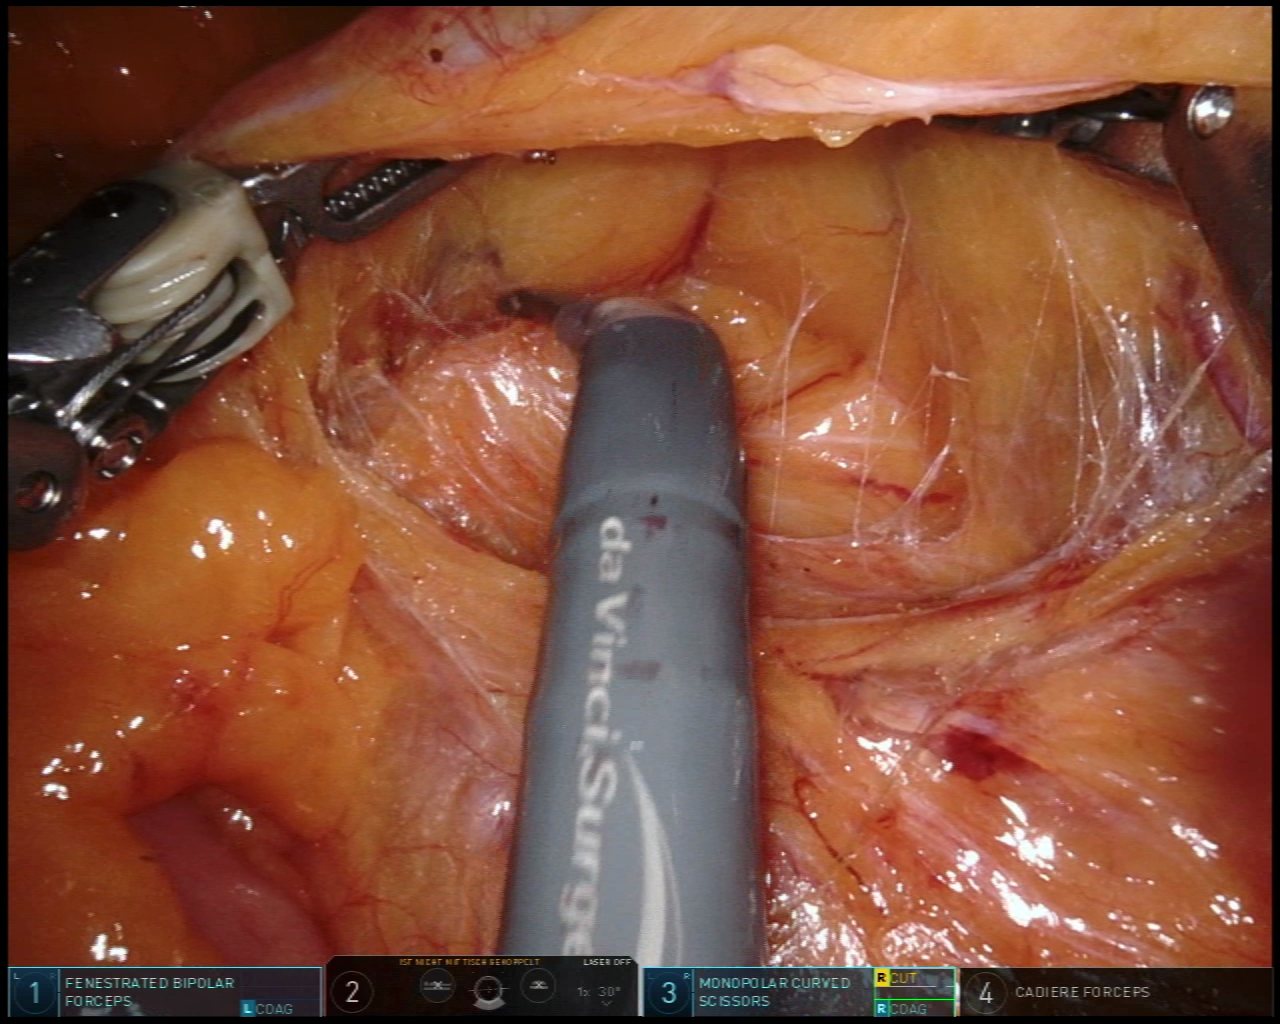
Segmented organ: small_intestine
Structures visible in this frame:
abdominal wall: no
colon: no
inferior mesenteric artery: no
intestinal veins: no
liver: no
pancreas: no
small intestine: yes
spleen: no
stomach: no
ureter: no
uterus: no
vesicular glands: no